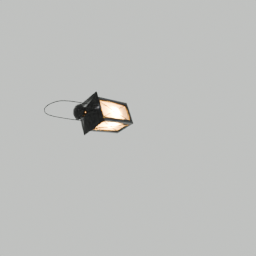
Label: lighting